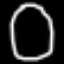
Label: octagon